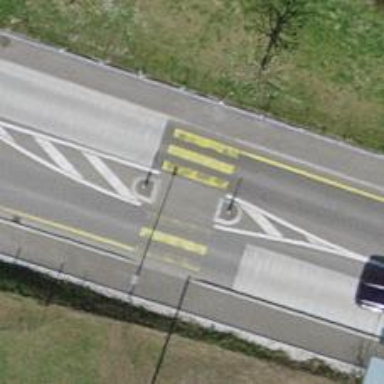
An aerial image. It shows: Marked road crossing with pedestrian island.